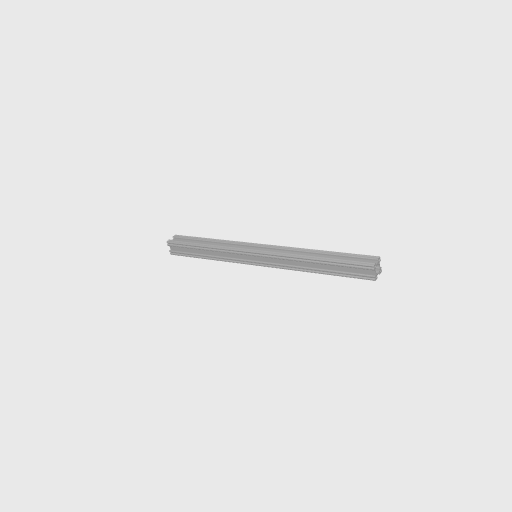
Part: GoRAIL336